Question: Im currently tracking a Skeleton Joint real world coordinate in multiple Kinects.
But these coordinates are expressed in relation to each Kinect coordinate space.
What i want to do is elect one of the Kinects as the "Master" and have all others transform their coordinates to this Master Kinect's coordinate space. I made a paint image to illustrate:

From what i ve seen on the internet this involves heavy math. Is there any ready code/library with functions that do this? Or even matlab code? Im using C# and Kinect SDK, but this doest not limits the language of an possible solution.
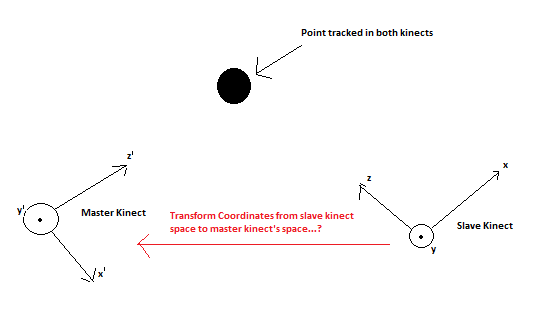
Answer: Surely you can just use transformation matrices to achieve this? If you know the rotation and translation necessary to get from "Slave" to "Master" Kinect, you can just apply it to your point cloud detected by the "Slave Kinect".